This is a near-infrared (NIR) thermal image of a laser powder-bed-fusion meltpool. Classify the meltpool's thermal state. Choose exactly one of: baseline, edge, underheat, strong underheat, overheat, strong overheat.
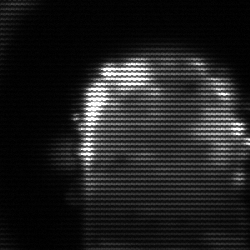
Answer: baseline